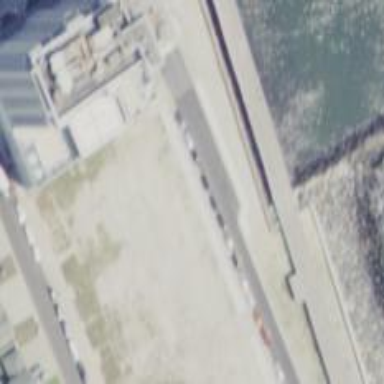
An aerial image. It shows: Breakwater structure.